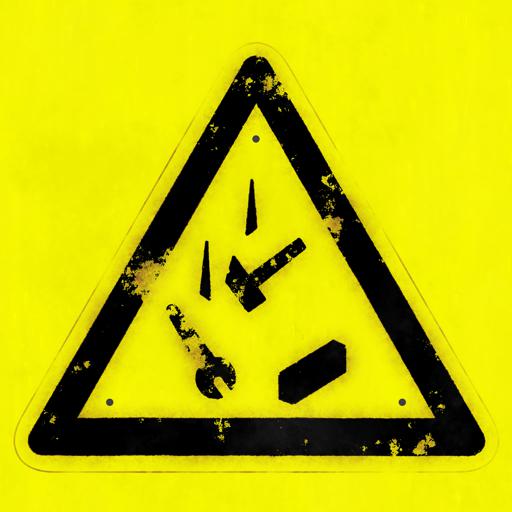
Tags: black danger falling objects sign warning yellow